The image folds the raw vibration samples of a bearing signal into a 2-D grayscale square (signal-to-image encoding). Based on the visible evidence, which condition applies: normal, inner_race, outer_race, ball?
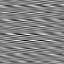
Answer: outer_race